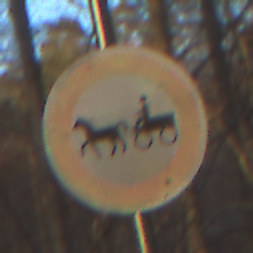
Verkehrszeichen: VerbotGespannfuhrwerke
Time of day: SunriseSunset
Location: Outdoor (Nature)
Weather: Clear
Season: Autumn
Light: Natural